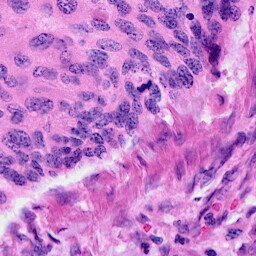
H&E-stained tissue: Cervix